Field crop: maize
Growth stage: 1
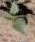
Species: datura